Question: I'm not sure how to do this and I was given an example, <URL> but this is in 2D.
I have code here that generates a mix of frequencies and I can pick these out in the fft, how may I
see these in a spectrogram? I appreciate that the frequencies in my example don't change over time; so does this mean I'll see a straight line across the spectrogram?
my code and the output image:
'''
# create a wave with 1Mhz and 0.5Mhz frequencies
dt = 2e-9
t = np.arange(0, 10e-6, dt)
y = np.cos(2 * pi * 1e6 * t) + (np.cos(2 * pi * 2e6 *t) * np.cos(2 * pi * 2e6 * t))
y *= np.hanning(len(y))
yy = np.concatenate((y, ([0] * 10 * len(y))))
# FFT of this
Fs = 1 / dt # sampling rate, Fs = 500MHz = 1/2ns
n = len(yy) # length of the signal
k = np.arange(n)
T = n / Fs
frq = k / T # two sides frequency range
frq = frq[range(n / 2)] # one side frequency range
Y = fft(yy) / n # fft computing and normalization
Y = Y[range(n / 2)] / max(Y[range(n / 2)])
# plotting the data
subplot(3, 1, 1)
plot(t * 1e3, y, 'r')
xlabel('Time (micro seconds)')
ylabel('Amplitude')
grid()
# plotting the spectrum
subplot(3, 1, 2)
plot(frq[0:600], abs(Y[0:600]), 'k')
xlabel('Freq (Hz)')
ylabel('|Y(freq)|')
grid()
# plotting the specgram
subplot(3, 1, 3)
Pxx, freqs, bins, im = specgram(y, NFFT=512, Fs=Fs, noverlap=10)
show()
'''

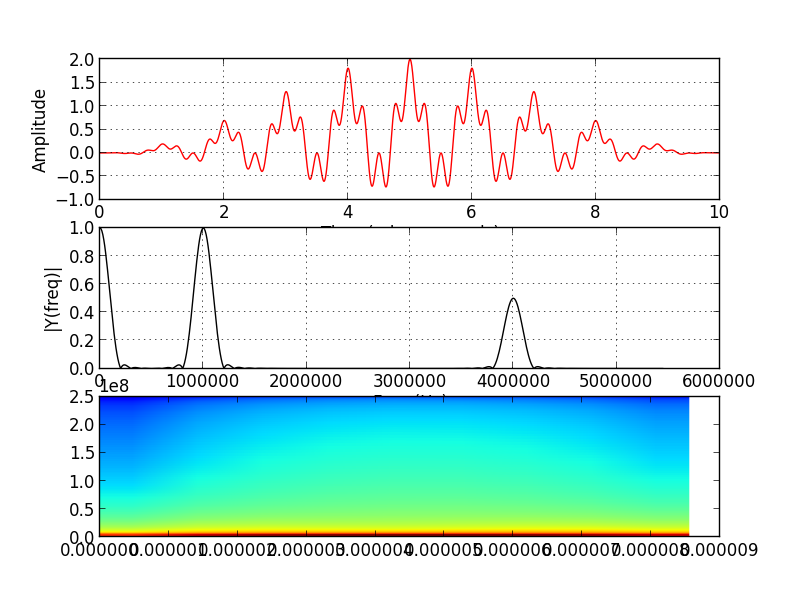
Answer: What you have is technically correct, but you just need to look at a signal with an interesting spectrogram. For that, you need the to vary with time. (And for that to happen, you need many oscillations, since it takes a few oscillations to establish a frequency, and then you need many of these to have the frequency change with time in an interesting way.)
Below I've modified you code as little as possible to get a frequency that does something interesting ('fscale' just ramps the frequency over time). I'm posting all the code to get this to work, but I only change three of the top four lines.

'''
# create a wave with 1Mhz and 0.5Mhz frequencies
dt = 40e-9
t = np.arange(0, 1000e-6, dt)
fscale = t/max(t)
y = np.cos(2 * pi * 1e6 * t*fscale) + (np.cos(2 * pi * 2e6 *t*fscale) * np.cos(2 * pi * 2e6 * t*fscale))
y *= np.hanning(len(y))
yy = np.concatenate((y, ([0] * 10 * len(y))))
# FFT of this
Fs = 1 / dt # sampling rate, Fs = 500MHz = 1/2ns
n = len(yy) # length of the signal
k = np.arange(n)
T = n / Fs
frq = k / T # two sides frequency range
frq = frq[range(n / 2)] # one side frequency range
Y = fft(yy) / n # fft computing and normalization
Y = Y[range(n / 2)] / max(Y[range(n / 2)])
# plotting the data
subplot(3, 1, 1)
plot(t * 1e3, y, 'r')
xlabel('Time (micro seconds)')
ylabel('Amplitude')
grid()
# plotting the spectrum
subplot(3, 1, 2)
plot(frq[0:600], abs(Y[0:600]), 'k')
xlabel('Freq (Hz)')
ylabel('|Y(freq)|')
grid()
# plotting the specgram
subplot(3, 1, 3)
Pxx, freqs, bins, im = specgram(y, NFFT=512, Fs=Fs, noverlap=10)
show()
'''
Also, note here that only the spectrogram is useful. If you can see a good waveform or spectra, the spectrogram probably won't be interesting: 1) if the waveform is clear you probably don't have enough data and time over which the frequency is both well defined and changes enough to be interesting; 2) if the full spectra is clear, you probably don't have enough variation in frequency for the spectrogram, since the spectrum is basically just an average of what you see changing with time in the spectrogram.
If you really want to see the spectrogram of your original signal, you just need to zoom on the y-axis to see the peaks you are expecting (note that the spectrogram y-axis is 2.5e8, must larger than in your spectrum):